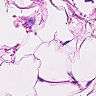
Metastatic tissue present: no